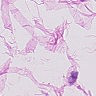
Metastatic tissue present: no